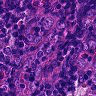
Metastatic tissue present: yes